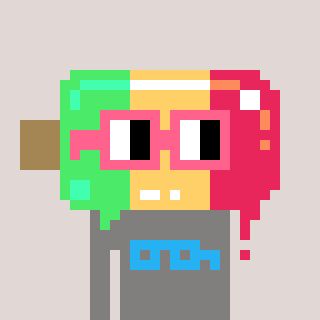
a pixel art character with square pink glasses, a icepop-shaped head and a bluegrey-colored body on a warm background